Aerial crown-view tile of a tropical tree (Barro Colorado Island, Panama), acquired 20241216:
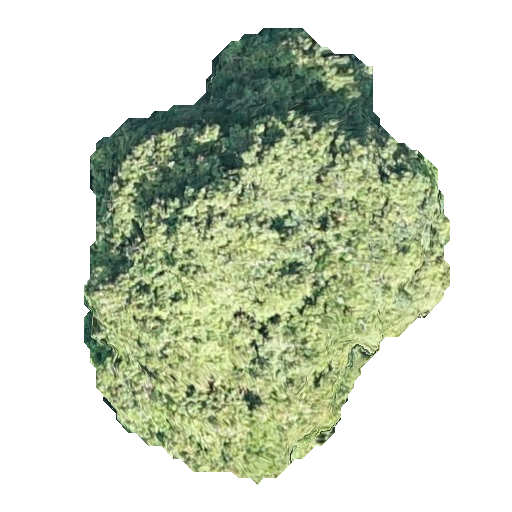
Species: Prioria copaifera
GBIF accepted scientific name: Prioria copaifera
Crown area: 167.747 m²